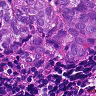
Metastatic tissue present: yes